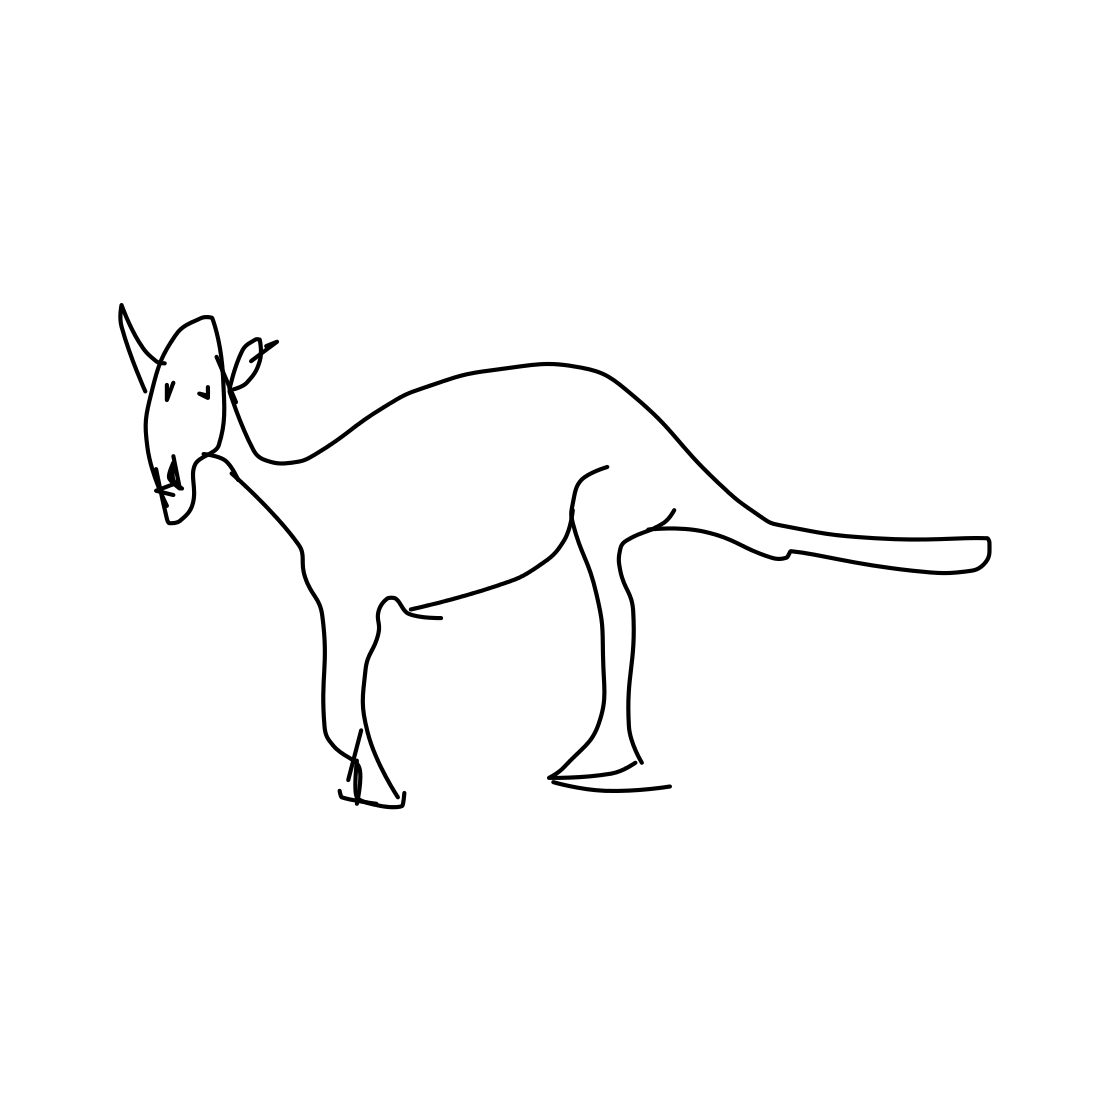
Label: kangaroo